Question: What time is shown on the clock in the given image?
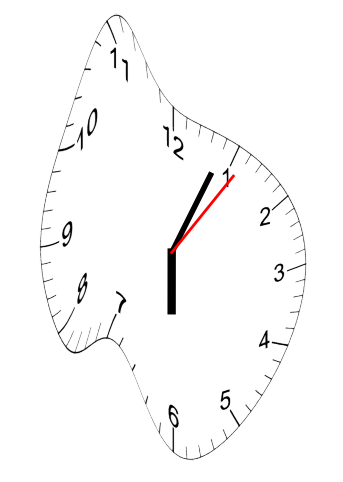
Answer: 06:04:06